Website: macys
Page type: delivery-shipping
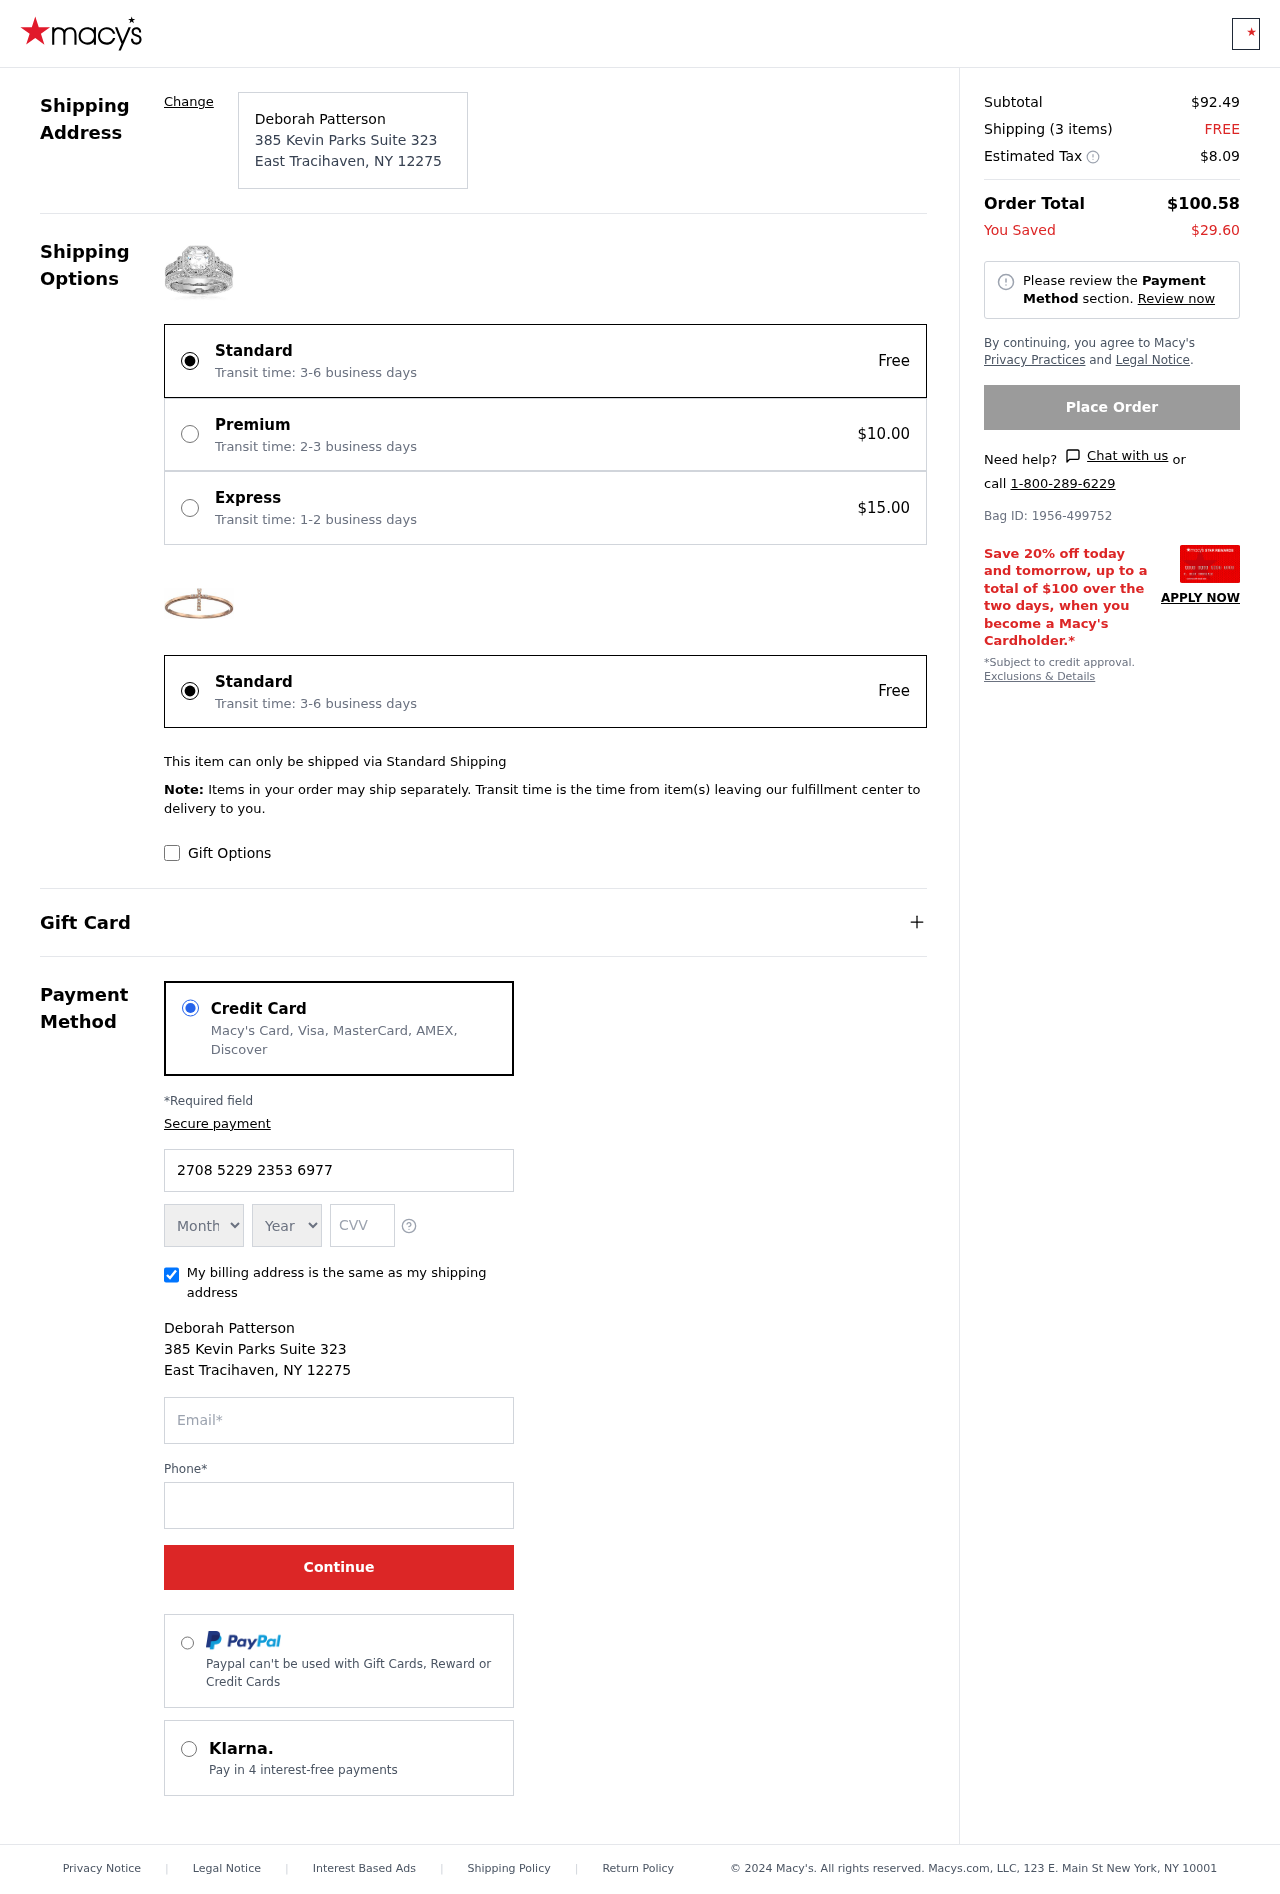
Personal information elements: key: PII_CARD_EXPIRY_MONTH
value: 08
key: PII_CARD_EXPIRY_YEAR
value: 30
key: PII_CITY
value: East Tracihaven
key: PII_CITY_STATE_ZIP
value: East Tracihaven, NY 12275
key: PII_FULLNAME
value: Deborah Patterson
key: PII_POSTCODE
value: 12275
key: PII_STATE_ABBR
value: NY
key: PII_STREET
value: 385 Kevin Parks Suite 323
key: PII_CARD_NUMBER
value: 2708 5229 2353 6977
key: PII_CARD_CVV
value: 103
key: PII_EMAIL
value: dpatterson@yahoo.com
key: PII_PHONE
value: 9175897564
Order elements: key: ORDER_SUBTOTAL
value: $92.49
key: ORDER_NUM_ITEMS
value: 3
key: ORDER_SHIPPING_COST
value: FREE
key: ORDER_TAX
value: $8.09
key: ORDER_TOTAL
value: $100.58
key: ORDER_SAVINGS
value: $29.60
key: ORDER_BAG_ID
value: Bag ID: 1956-499752